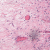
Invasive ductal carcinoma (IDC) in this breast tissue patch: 1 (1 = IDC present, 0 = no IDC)